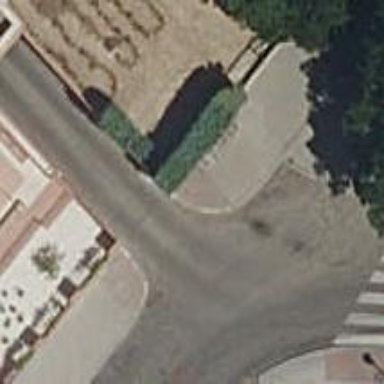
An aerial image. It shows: Driveway leading to service road.